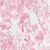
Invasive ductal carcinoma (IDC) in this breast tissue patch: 0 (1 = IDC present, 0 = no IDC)